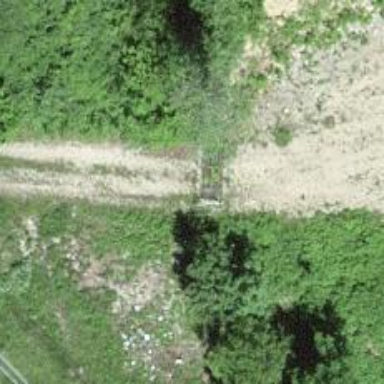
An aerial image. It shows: Gate.